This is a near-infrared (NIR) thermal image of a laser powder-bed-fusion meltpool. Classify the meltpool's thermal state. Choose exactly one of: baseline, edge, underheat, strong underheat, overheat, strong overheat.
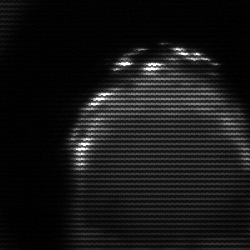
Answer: edge